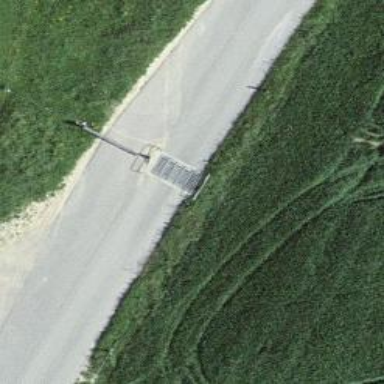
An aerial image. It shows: Cattle grid barrier.